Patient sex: F
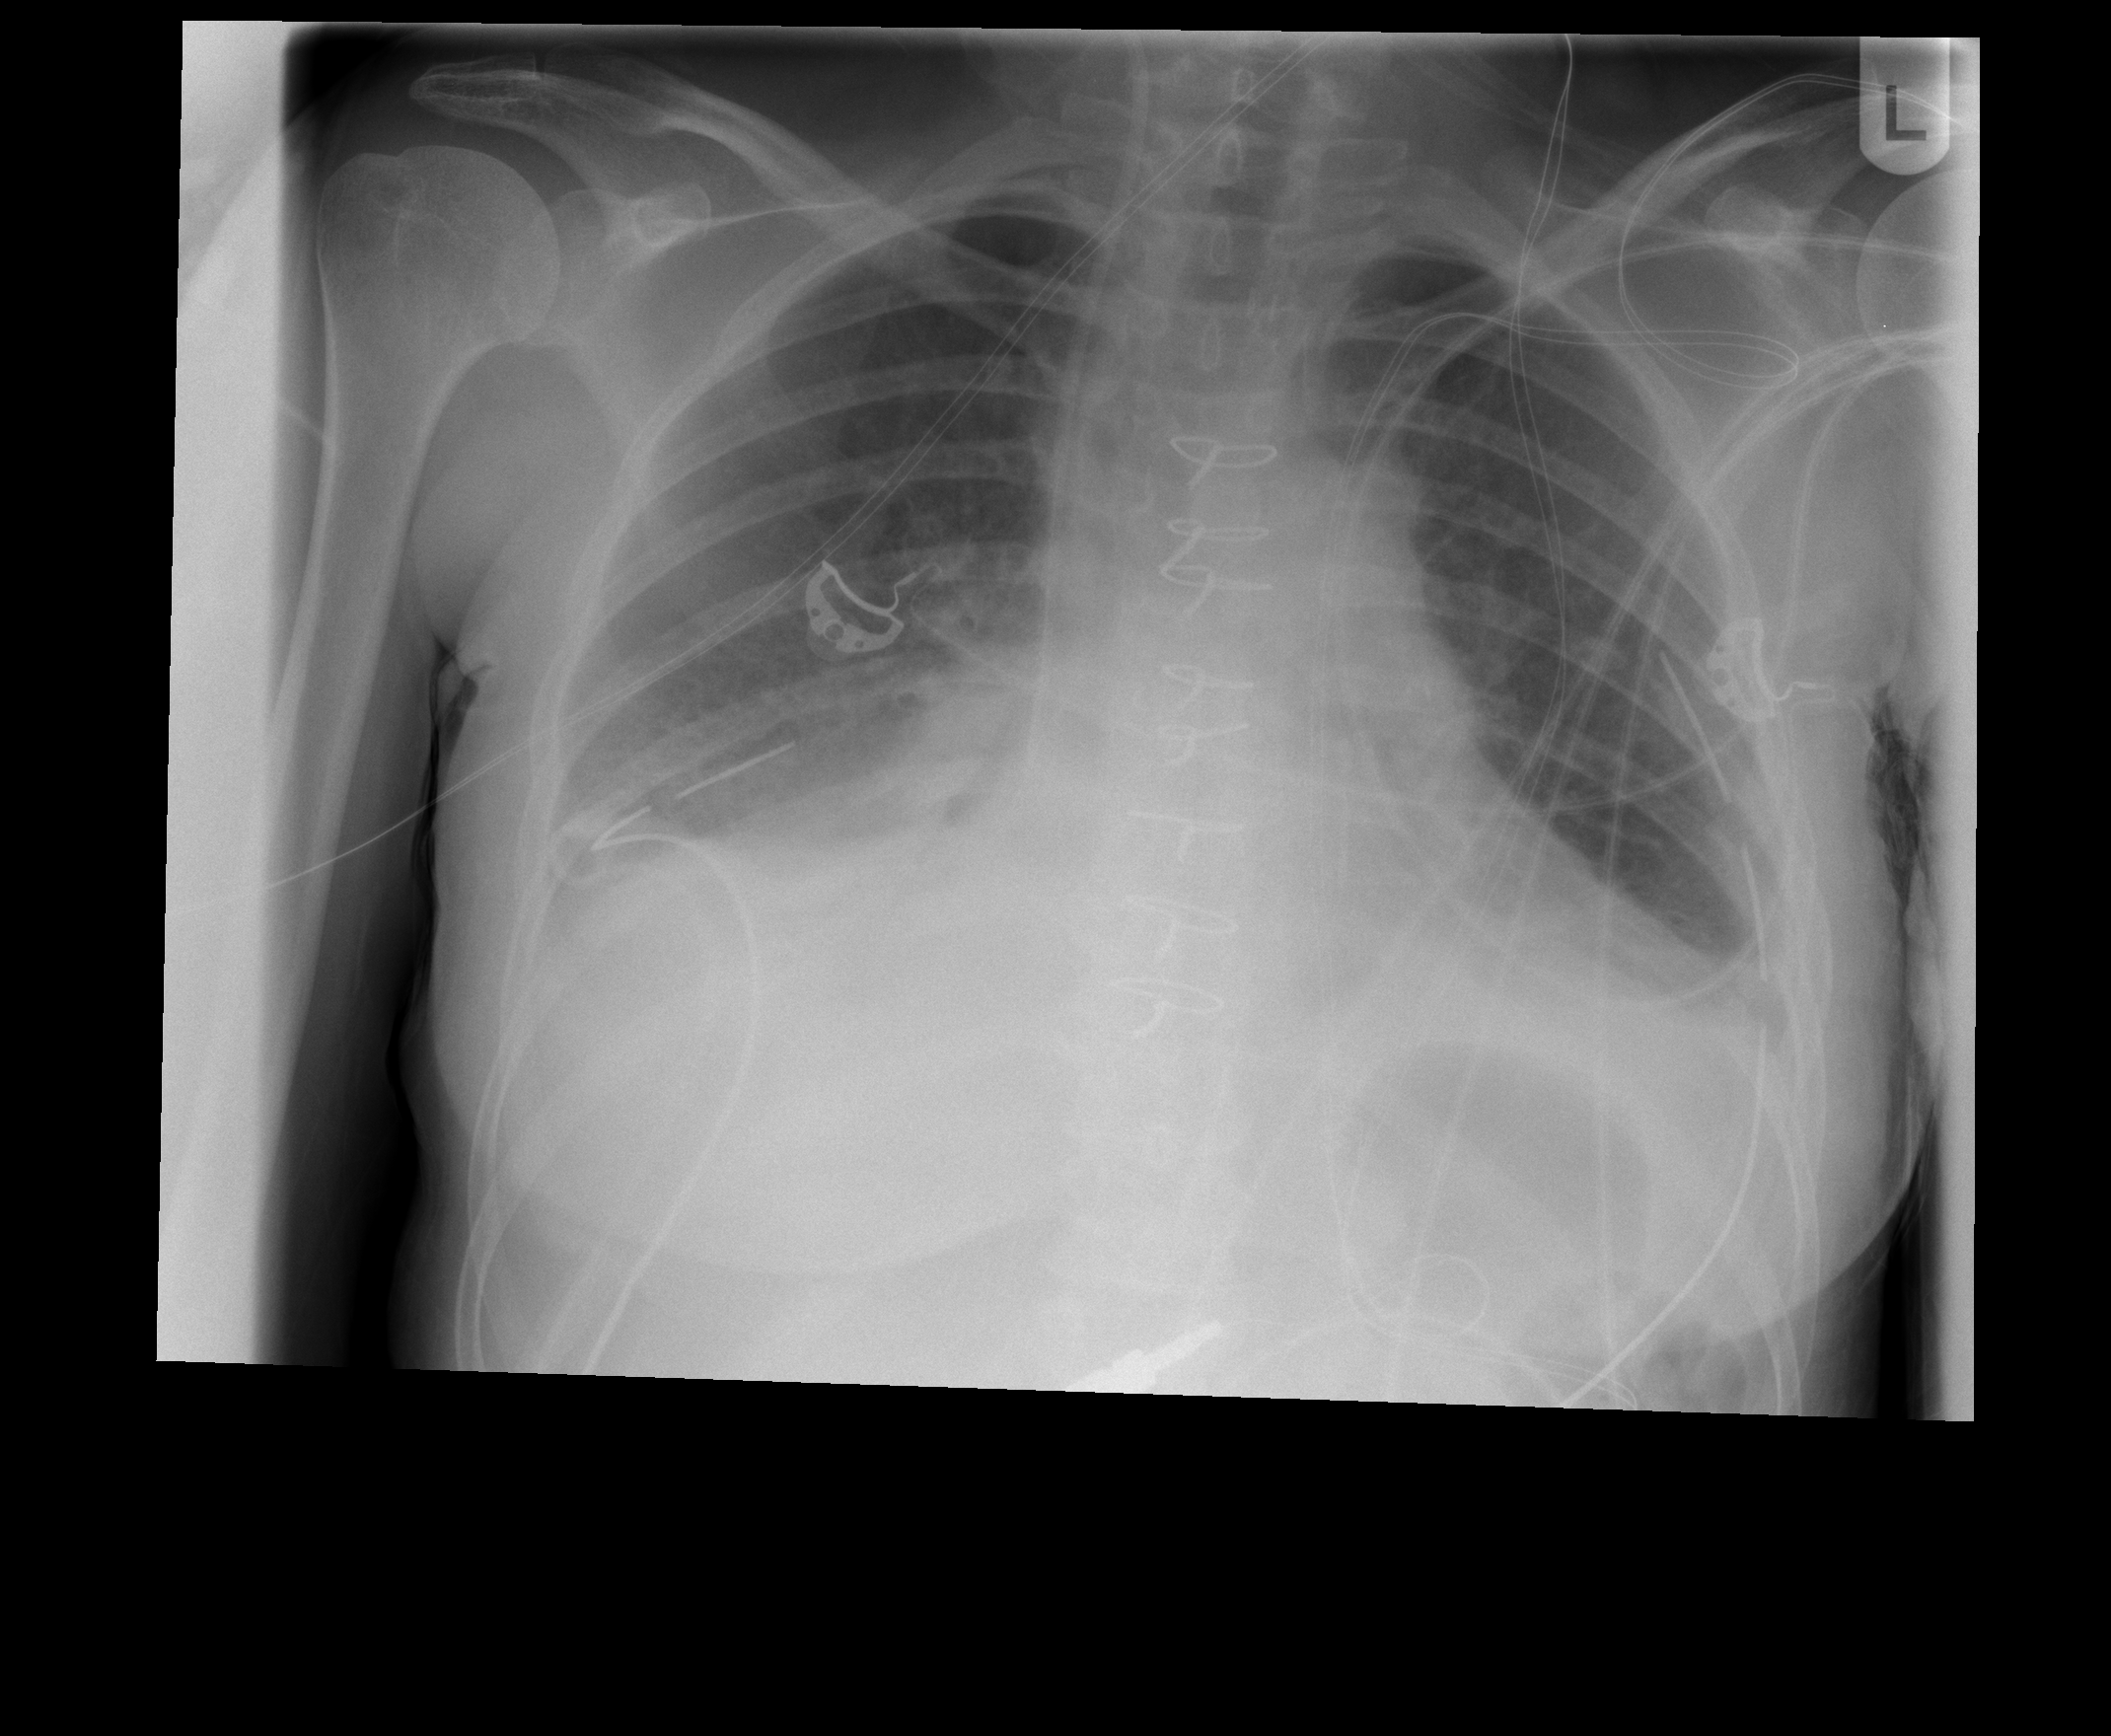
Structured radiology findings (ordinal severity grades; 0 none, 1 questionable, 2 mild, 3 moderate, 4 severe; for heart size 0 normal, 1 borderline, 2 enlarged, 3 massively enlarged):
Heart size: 0
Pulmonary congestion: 0
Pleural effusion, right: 2
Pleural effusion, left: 0
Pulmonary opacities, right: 0
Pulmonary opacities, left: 0
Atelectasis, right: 0
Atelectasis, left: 0